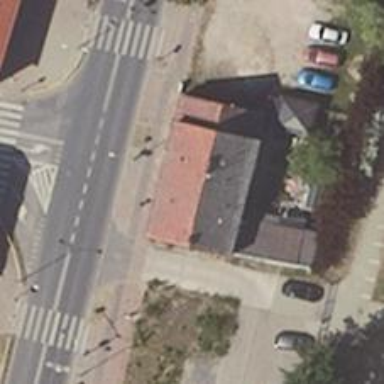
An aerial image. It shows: Clothing store.